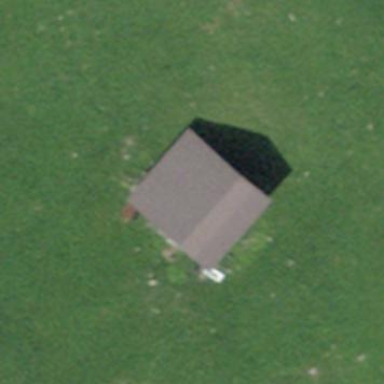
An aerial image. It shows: Barn.